Field crop: maize
Growth stage: 2
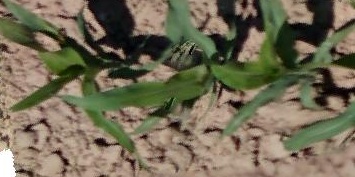
Species: maize